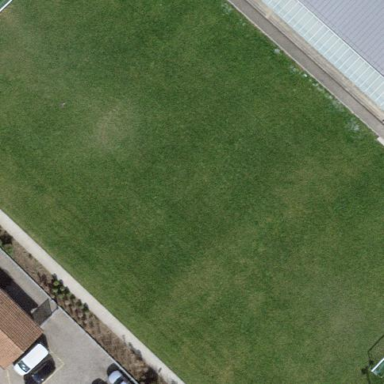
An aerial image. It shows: Soccer pitch for outdoor sports and leisure activities.